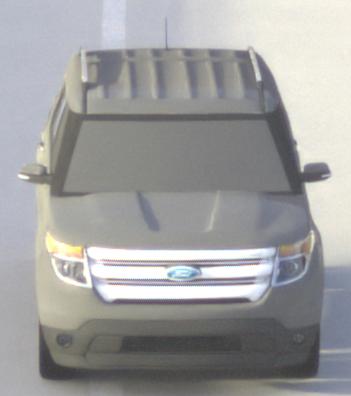
Make: Ford
Model: Explorer
Detailed model: Gen. 5
Model produced from: 2010
Model produced until: 2019
Doors: 5
Color: gray
Road condition: dry road
Daytime: morning or afternoon
Contrast: medium contrast